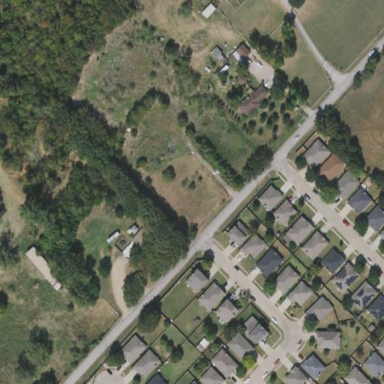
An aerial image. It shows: Grassy plot in zoning area.